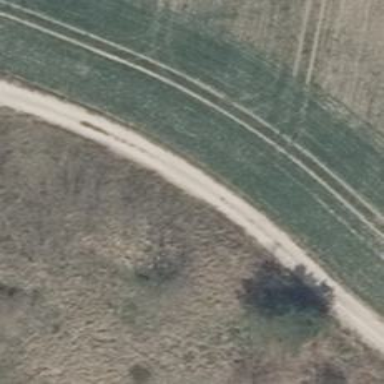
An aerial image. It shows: Service road with compacted surface.